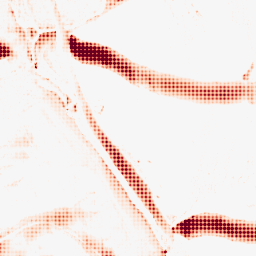
Category: morphological
Decomposition family: morphological_ellipse
Decomposition parameters: operation: opening
width: 30
height: 5
Upsampling method: sinc_blackman
Upsampling parameters: scale: 8
kernel_size: 8
Upsampling scale: 8